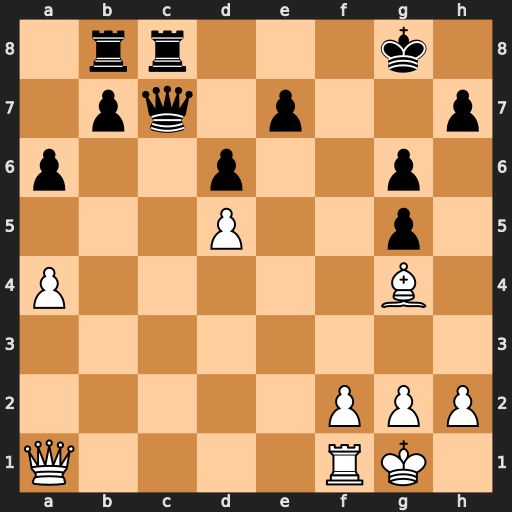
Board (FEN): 1rr3k1/1pq1p2p/p2p2p1/3P2p1/P5B1/8/5PPP/Q4RK1
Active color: w
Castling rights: -
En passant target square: -
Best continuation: Be6+ Kf8 Qh8#